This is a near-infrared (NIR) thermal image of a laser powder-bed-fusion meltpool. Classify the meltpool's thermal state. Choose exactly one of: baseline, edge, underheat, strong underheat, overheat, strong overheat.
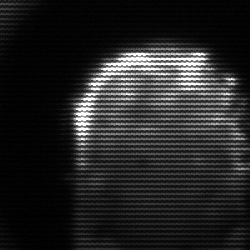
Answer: baseline